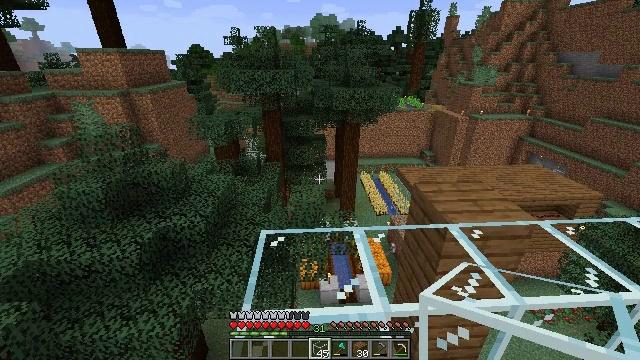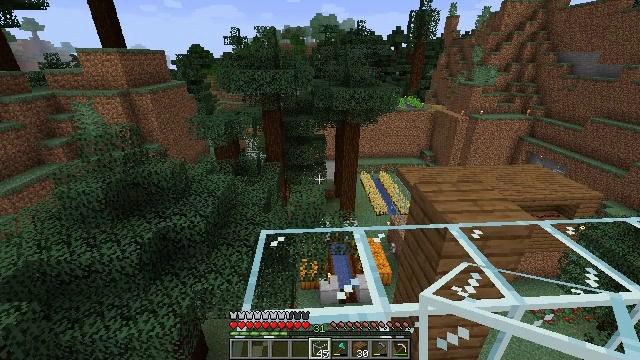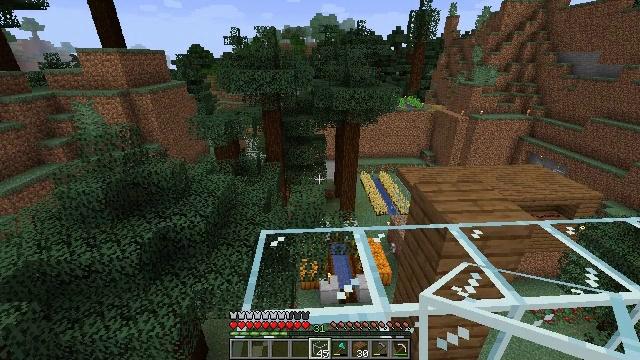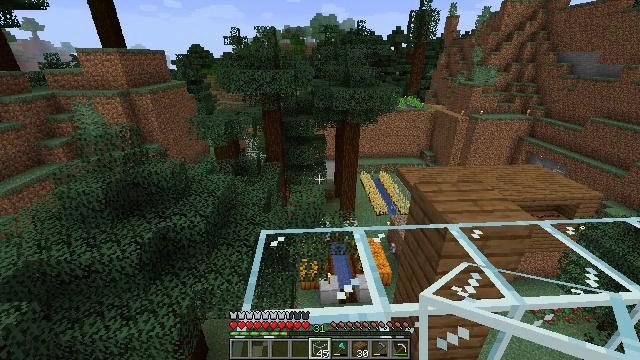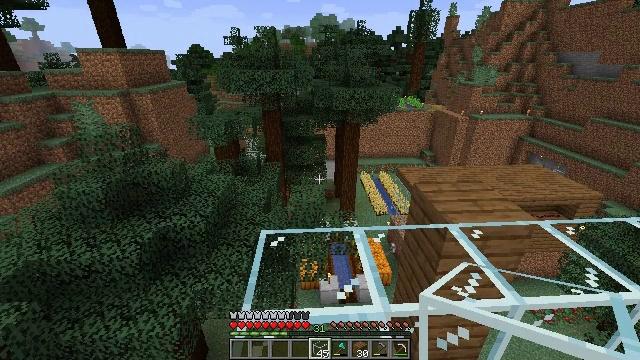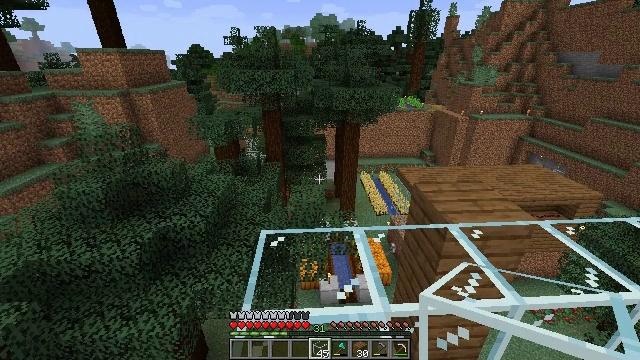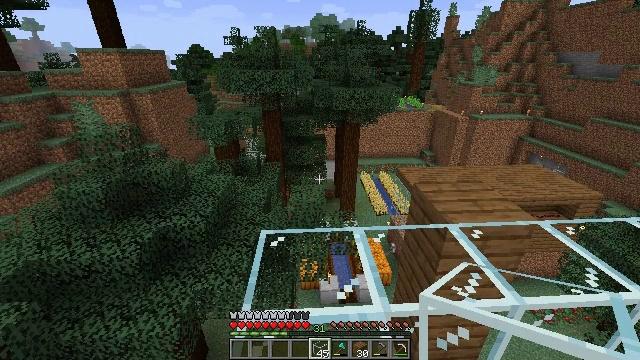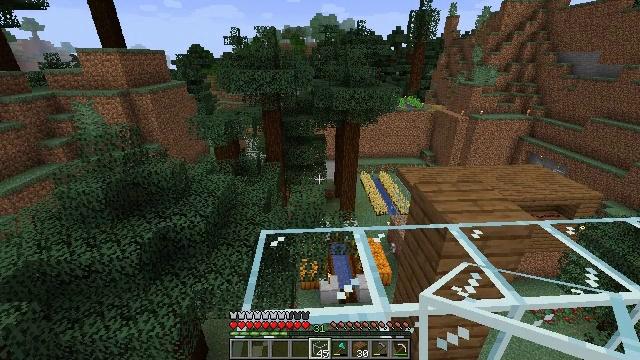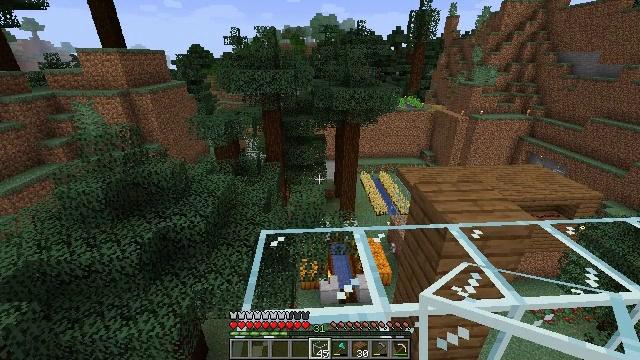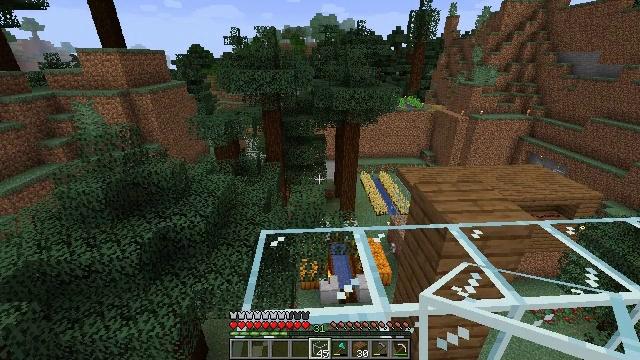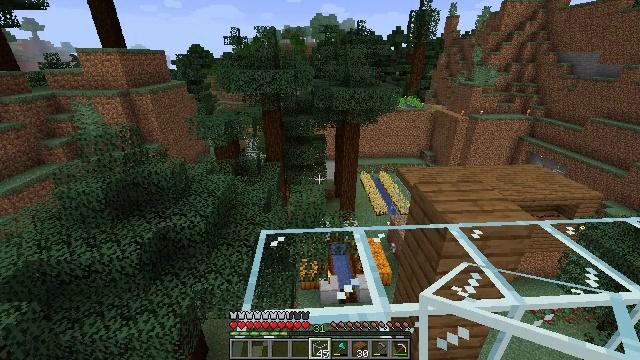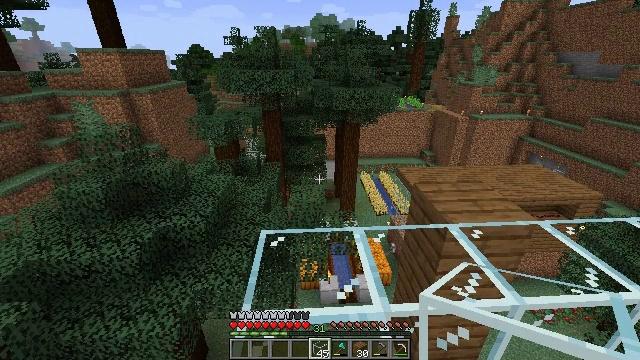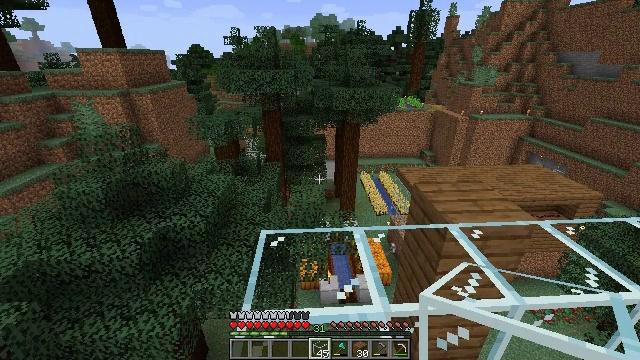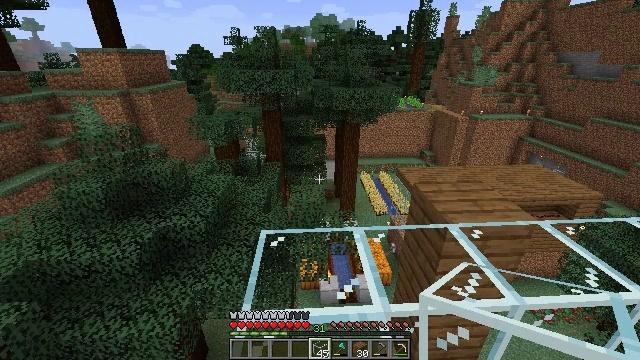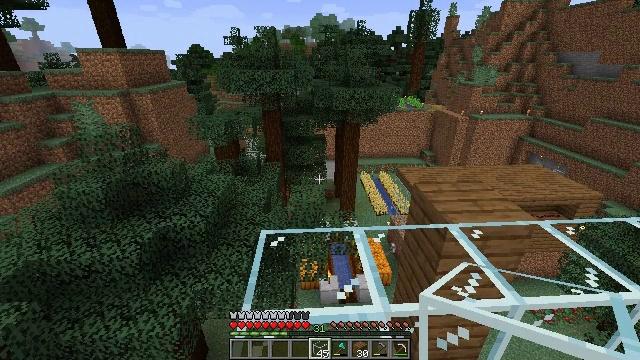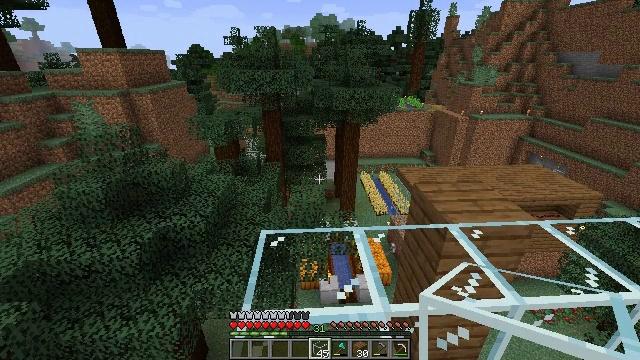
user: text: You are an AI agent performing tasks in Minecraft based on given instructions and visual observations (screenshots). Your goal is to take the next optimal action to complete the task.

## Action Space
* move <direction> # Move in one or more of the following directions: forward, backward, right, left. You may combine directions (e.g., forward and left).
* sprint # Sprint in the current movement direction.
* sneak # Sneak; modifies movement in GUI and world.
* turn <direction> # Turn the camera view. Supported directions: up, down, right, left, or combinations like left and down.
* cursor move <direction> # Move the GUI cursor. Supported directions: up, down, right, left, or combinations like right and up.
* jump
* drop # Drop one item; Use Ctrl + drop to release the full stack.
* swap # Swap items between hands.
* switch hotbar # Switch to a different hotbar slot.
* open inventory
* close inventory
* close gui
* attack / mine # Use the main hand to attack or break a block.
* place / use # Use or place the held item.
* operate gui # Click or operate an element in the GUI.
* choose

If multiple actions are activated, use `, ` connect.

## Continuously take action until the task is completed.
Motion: motion action
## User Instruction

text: Break spruce planks from a structure.
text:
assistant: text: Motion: no_op
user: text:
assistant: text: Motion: no_op
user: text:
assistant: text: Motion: no_op
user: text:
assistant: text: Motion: no_op
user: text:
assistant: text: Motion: no_op
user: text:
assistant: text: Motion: no_op
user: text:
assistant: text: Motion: no_op
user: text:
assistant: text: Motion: no_op
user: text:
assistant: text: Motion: no_op
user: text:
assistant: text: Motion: no_op
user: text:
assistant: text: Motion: no_op
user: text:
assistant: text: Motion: no_op
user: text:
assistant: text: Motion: no_op
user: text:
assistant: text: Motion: no_op
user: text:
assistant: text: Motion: no_op
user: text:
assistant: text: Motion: no_op
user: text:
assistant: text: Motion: no_op
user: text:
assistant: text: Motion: no_op
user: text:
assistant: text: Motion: no_op
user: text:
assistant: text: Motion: no_op
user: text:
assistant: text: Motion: no_op
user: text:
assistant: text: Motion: no_op
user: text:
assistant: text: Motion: no_op
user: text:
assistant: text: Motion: no_op
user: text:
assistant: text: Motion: no_op
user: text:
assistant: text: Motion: no_op
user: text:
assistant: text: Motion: no_op
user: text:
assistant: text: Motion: no_op
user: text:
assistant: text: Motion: no_op
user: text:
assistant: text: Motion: no_op